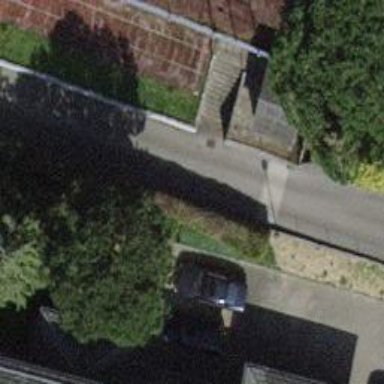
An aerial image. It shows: Road with steps.